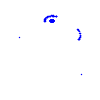
Particle: pion